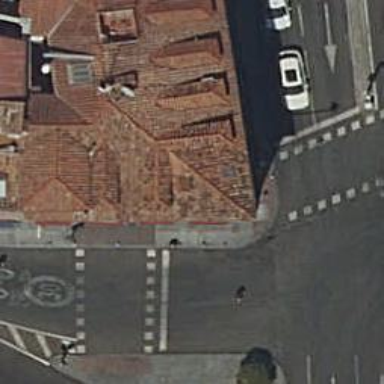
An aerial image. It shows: Restaurant.